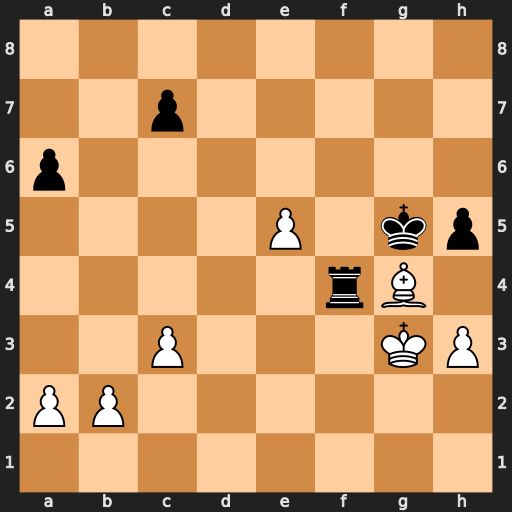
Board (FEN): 8/2p5/p7/4P1kp/5rB1/2P3KP/PP6/8
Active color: w
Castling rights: -
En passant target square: -
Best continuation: h4+ Kg6 Kxf4